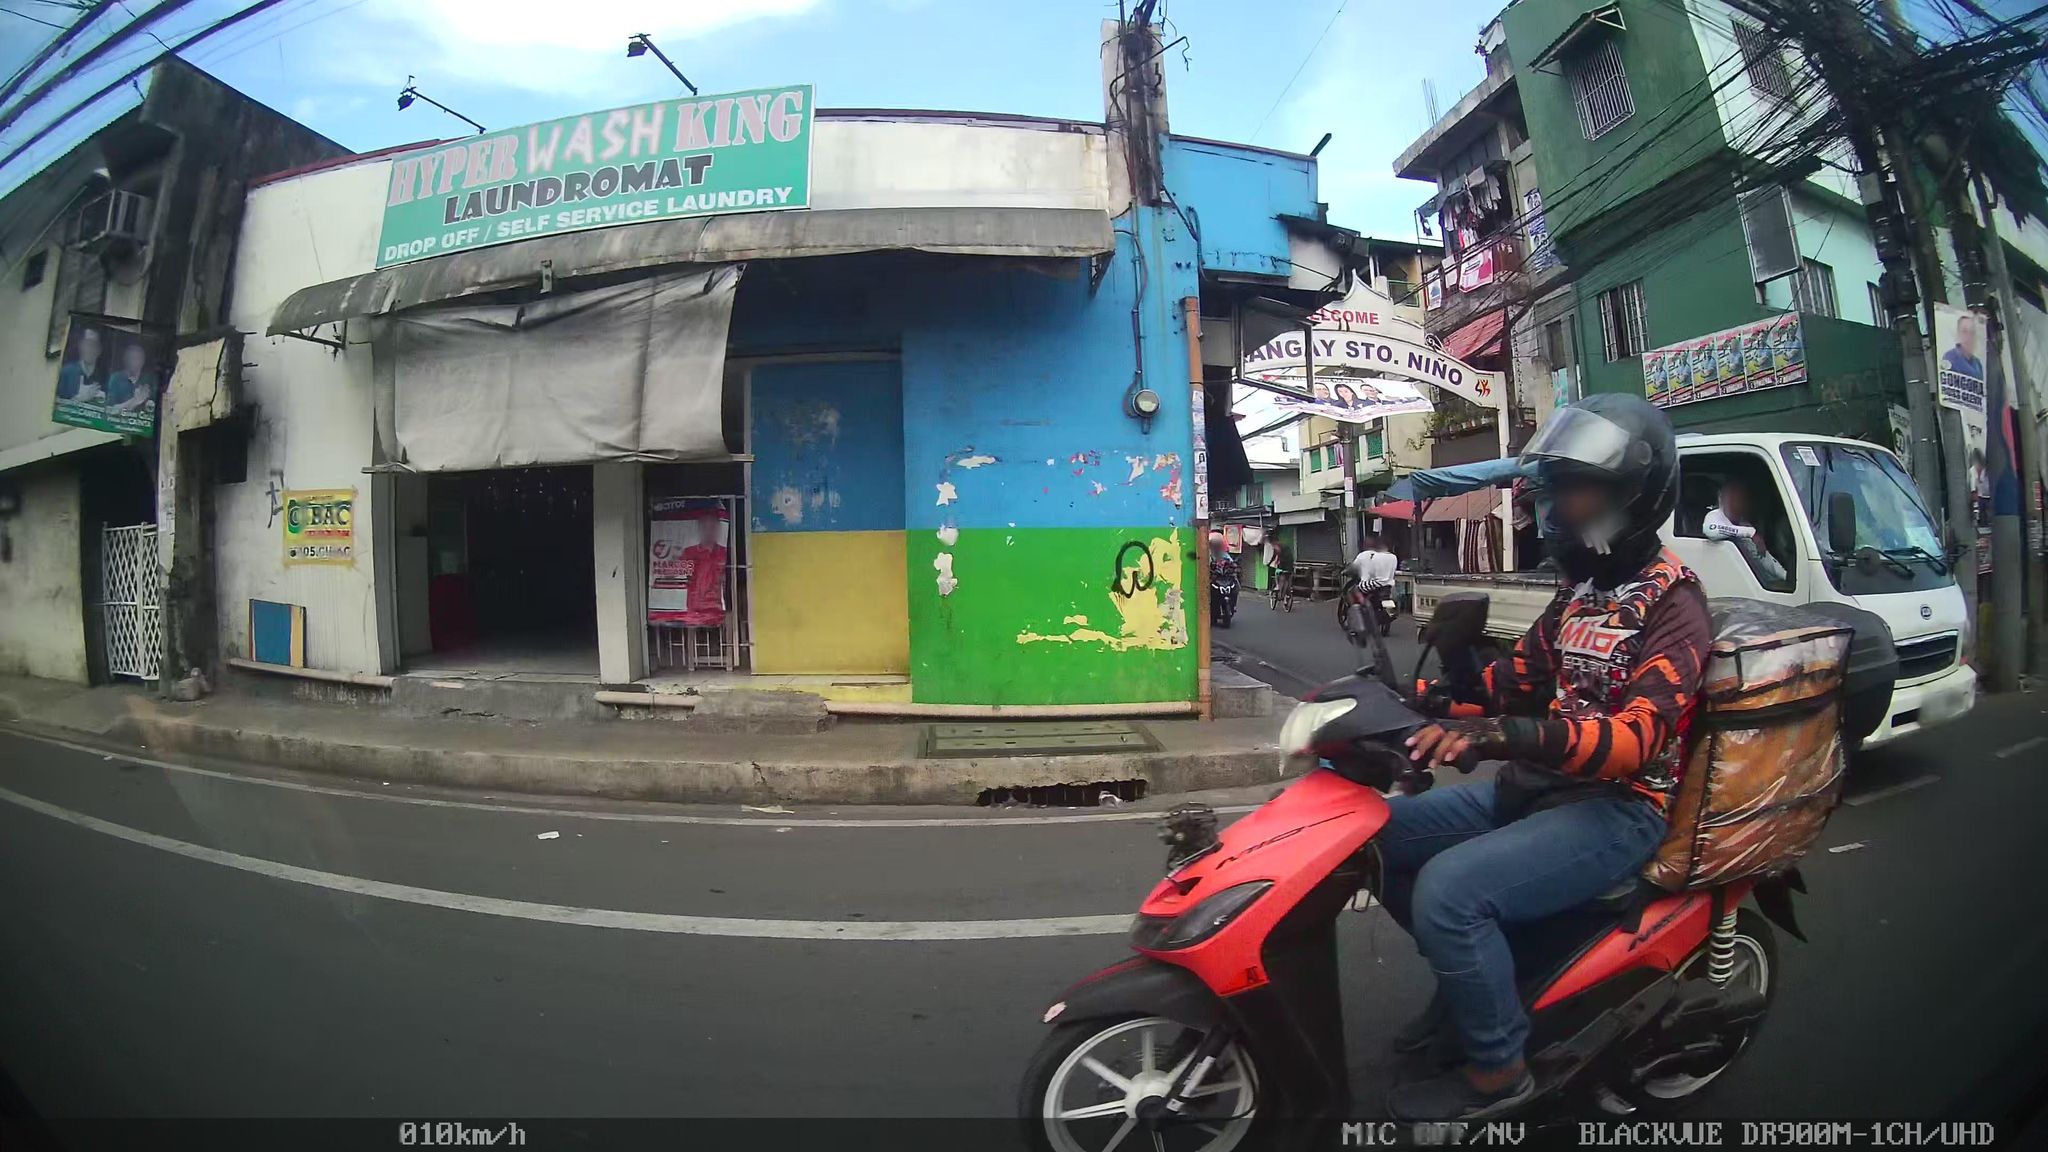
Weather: clear
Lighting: day
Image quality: good
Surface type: driving surface
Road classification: secondary
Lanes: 4
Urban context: urban centre
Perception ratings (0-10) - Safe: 5.91, Lively: 5.32, Beautiful: 2.17, Boring: 5.28, Depressing: 2.91, Wealthy: 3.83